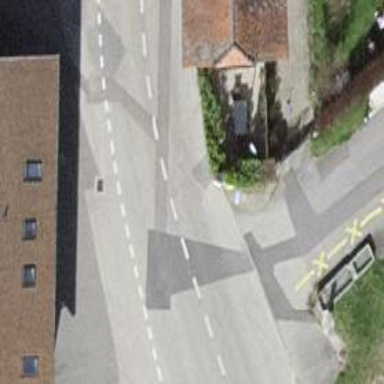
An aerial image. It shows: Bus stop with platform for public transport.